Question: I've noticed some programs use a popup toolbar for context menus instead of actual context menus, like in Sense (see image:)

How would I go about implementing something like that?
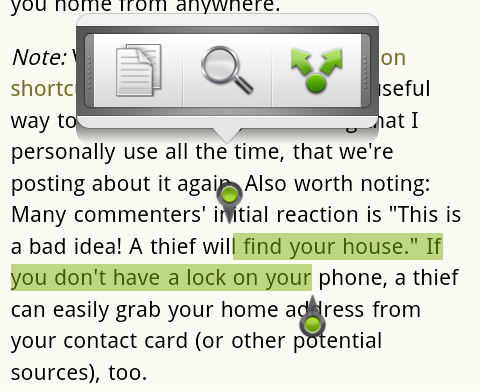
Answer: It's called a Quick Actions Popup, you have to create it yourself.
Refer this <URL>.
Sample code snippet::
'''
//Add action item
ActionItem addAction = new ActionItem();
addAction.setTitle("Add");
addAction.setIcon(getResources().getDrawable(R.drawable.ic_add));
//Accept action item
ActionItem accAction = new ActionItem();
accAction.setTitle("Accept");
accAction.setIcon(getResources().getDrawable(R.drawable.ic_accept));
//Upload action item
ActionItem upAction = new ActionItem();
upAction.setTitle("Upload");
upAction.setIcon(getResources().getDrawable(R.drawable.ic_up));
'''
Create quickaction instance and setup listener
'''
final QuickAction mQuickAction = new QuickAction(this);
mQuickAction.addActionItem(addAction);
mQuickAction.addActionItem(accAction);
mQuickAction.addActionItem(upAction);
//setup the action item click listener
mQuickAction.setOnActionItemClickListener(new QuickAction.OnActionItemClickListener() {
@Override
public void onItemClick(int pos) {
if (pos == 0) { //Add item selected
Toast.makeText(Example1Activity.this, "Add item selected", Toast.LENGTH_SHORT).show();
} else if (pos == 1) { //Accept item selected
Toast.makeText(Example1Activity.this, "Accept item selected", Toast.LENGTH_SHORT).show();
} else if (pos == 2) { //Upload item selected
Toast.makeText(Example1Activity.this, "Upload items selected", Toast.LENGTH_SHORT).show();
}
}
});
'''